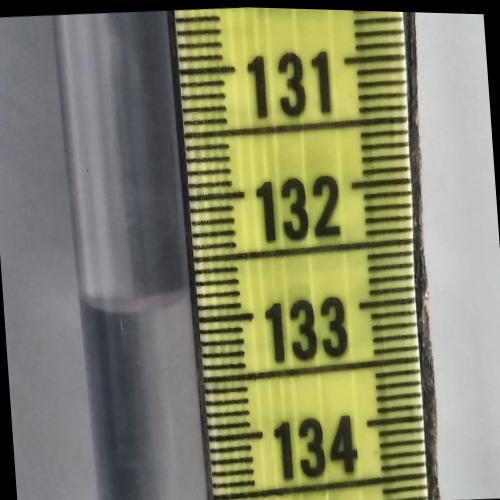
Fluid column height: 132.8 cm